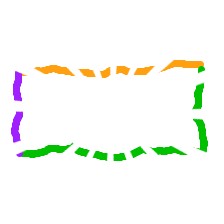
Shape: rectangle